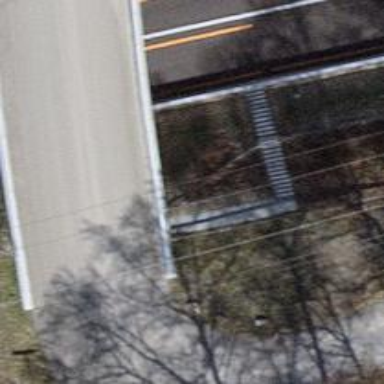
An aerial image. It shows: Guard rail as barrier.